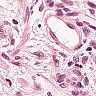
Metastatic tissue present: no